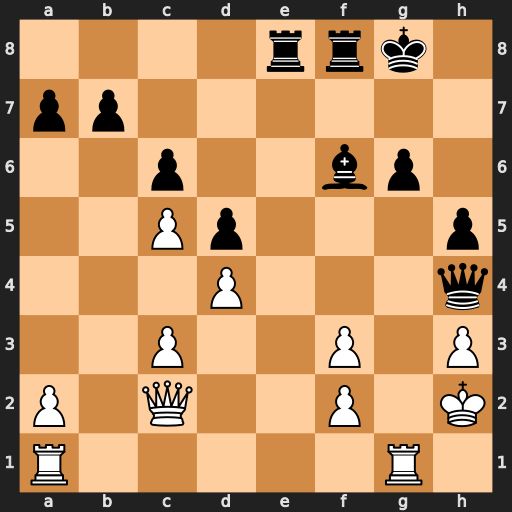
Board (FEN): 4rrk1/pp6/2p2bp1/2Pp3p/3P3q/2P2P1P/P1Q2P1K/R5R1
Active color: w
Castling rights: -
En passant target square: -
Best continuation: Qxg6+ Bg7 Qxg7#